Question: I have a basic column chart, numbers for each year. It works fine, but if I make the window too small, it swallows half the years

There's clearly plenty of room to fit the odd years in, so how do I tell high charts to do that?
'''
var allspending = [
[2002, 591856],
[2003, 839446],
[2004, 848463],
[2005, <PHONE>],
[2006, <PHONE>],
[2007, <PHONE>],
[2008, <PHONE>],
[2009, <PHONE>],
[2010, <PHONE>],
[2011, <PHONE>]
];
$(function () {
$('#container').highcharts({
chart: {
type: 'column'
},
legend: {
enabled: false
},
series: [{
name: 'Dollars',
data: allspending
}]
});
});
'''
I've played with <URL> and staggering, but I only want it to stagger when it really absolutely has to.
<URL>
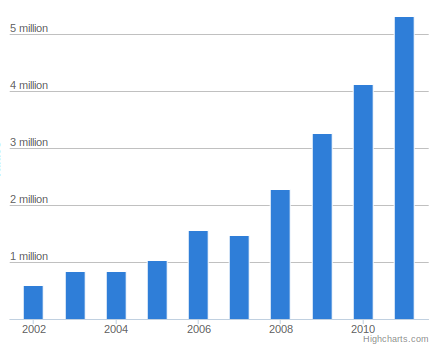
Answer: You can set tickInterval and min value.
'''
xAxis:{
min:2002,
tickInterval:1
},
'''
<URL>